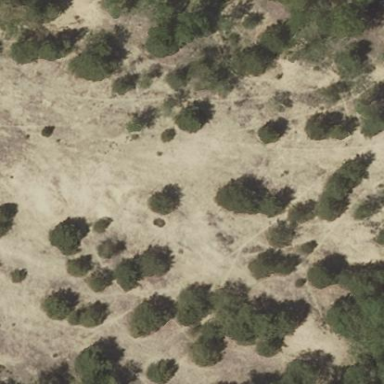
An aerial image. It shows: Natural area covered with sand.